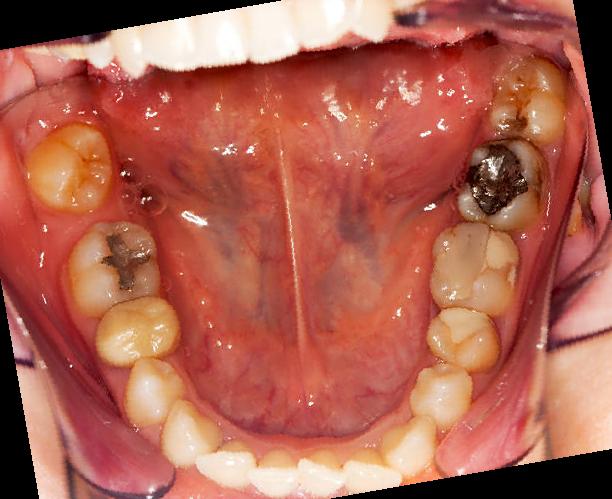
Condition: Gingivitis